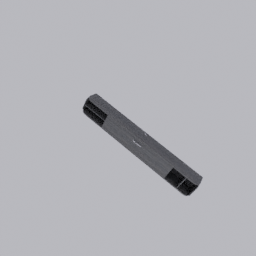
Label: furniture